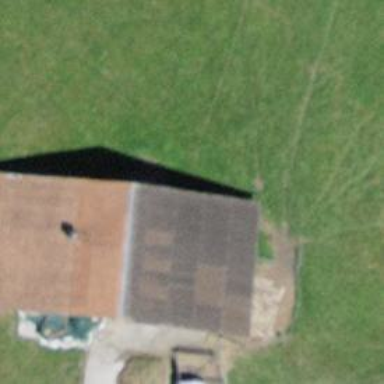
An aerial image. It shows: Barn.